Question: I have created a dropdown menu using CSS and JavaScript and I'm having an issue making the sub-menus appear correctly on IE7. When you hover on an anchor tag the background changes to blue. The problem is that in IE7 the background only changes for the length of the text rather than filling the width of the ul. So, if you have one item that has a long name, the rest display incorrectly as shown by the picture below.

You can see the problem on jsfiddle <URL>. Just make sure you open it in IE7 or use IE9 in compatibility mode.
I have tried a bunch of things like setting the width to 100% and the display to block but haven't been able to get it to work. Has anyone solved this problem?
Thanks
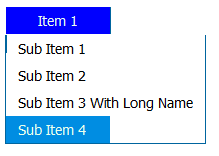
Answer: Well, let's see what do you have:
'''
<li><a href="#">Content</a></li>
'''
so you can see that the problem is that the 'hover' is being applied to the '<a>' and because it's not wide enough it does not work correctly.
Why don't you 'hover' the '<li>' instead then?
changing from
'''
#mainmenu li a:hover { background: #008de2; }
'''
to
'''
#mainmenu li:hover { background: #008de2; }
'''
I'm using IE9, so I can't test it properly :-/